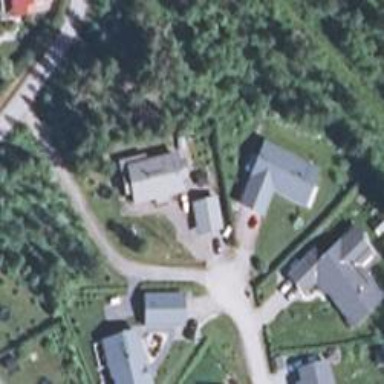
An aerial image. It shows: Living street.